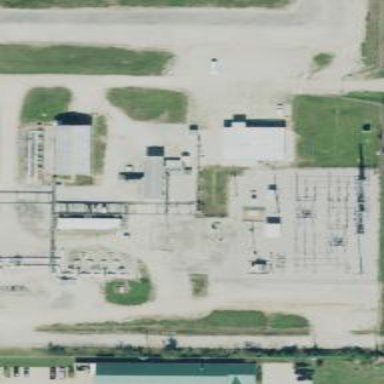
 classified as industrial. Surrounding the substation is fence."